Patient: sex M, age 53
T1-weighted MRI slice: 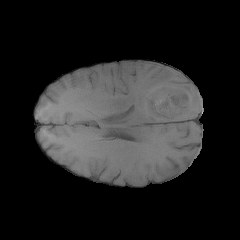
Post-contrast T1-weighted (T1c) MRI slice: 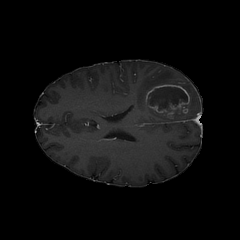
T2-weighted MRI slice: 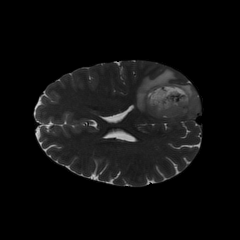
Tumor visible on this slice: yes
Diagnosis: Glioblastoma, IDH-wildtype
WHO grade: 4